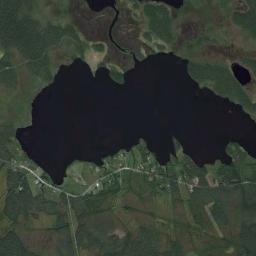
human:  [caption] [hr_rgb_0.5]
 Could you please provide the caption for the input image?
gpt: A big lake and some small lakes lie on a plain covered with vegetation and the water is dark blue .

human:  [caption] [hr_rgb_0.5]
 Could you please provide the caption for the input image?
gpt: There are many trees around the lake .

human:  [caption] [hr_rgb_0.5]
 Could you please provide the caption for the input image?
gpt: An irregularly shaped blue lake surrounded by green and yellow-brown fields .

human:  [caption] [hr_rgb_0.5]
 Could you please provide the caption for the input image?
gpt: The lake is green in the picture .

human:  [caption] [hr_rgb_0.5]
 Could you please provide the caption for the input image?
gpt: There are many green farmlands around the lake .